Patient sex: M
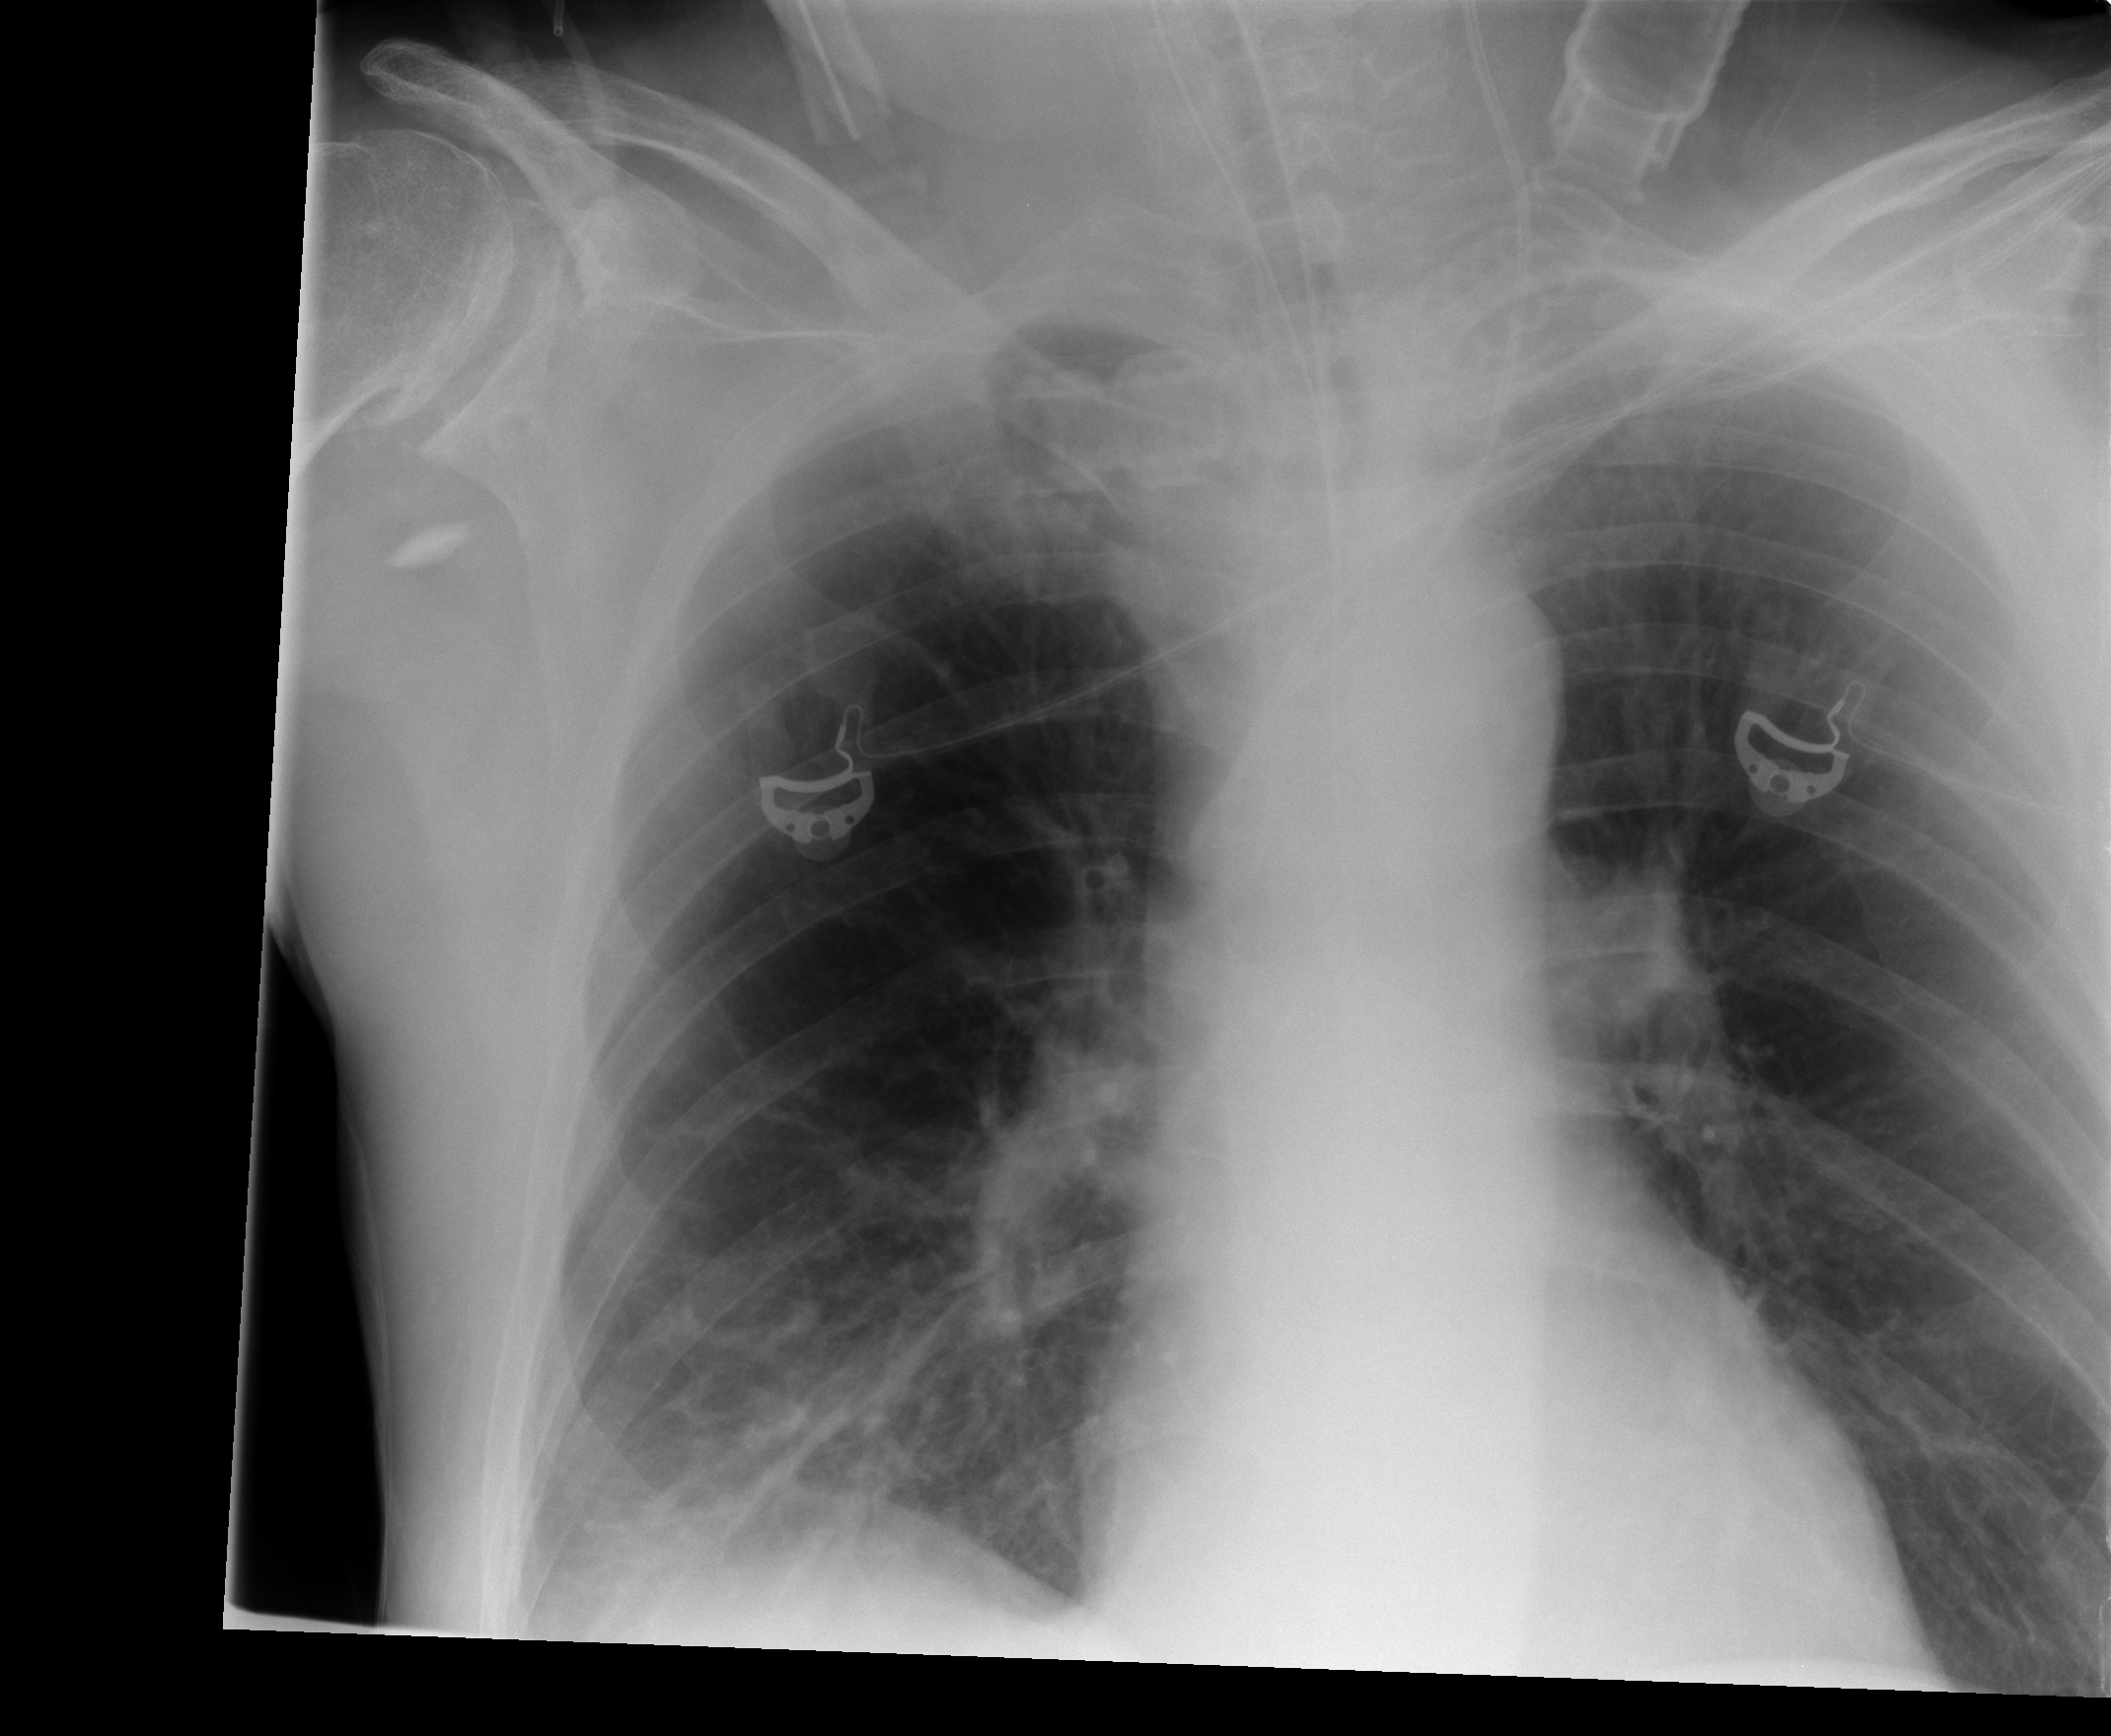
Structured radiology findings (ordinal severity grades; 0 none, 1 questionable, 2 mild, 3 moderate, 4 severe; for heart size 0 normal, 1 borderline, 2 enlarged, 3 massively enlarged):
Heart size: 1
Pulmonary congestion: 0
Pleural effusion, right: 2
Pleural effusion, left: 1
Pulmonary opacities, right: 2
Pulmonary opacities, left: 0
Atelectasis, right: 2
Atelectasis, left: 0